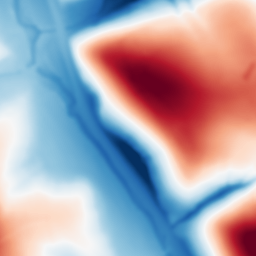
Category: multiscale
Decomposition family: dog_multiscale
Decomposition parameters: sigma_ratio: 2
n_scales: 5
base_sigma: 2
Upsampling method: bilinear
Upsampling parameters: scale: 2
Upsampling scale: 2